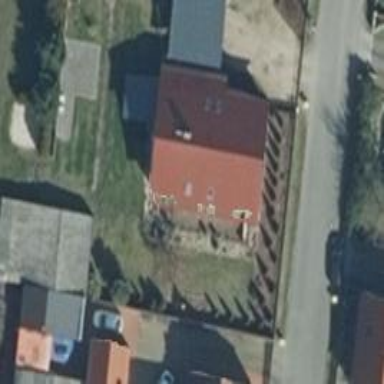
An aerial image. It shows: Simple house.